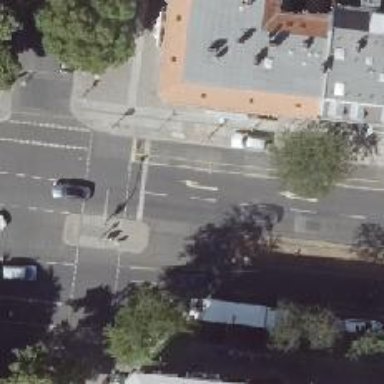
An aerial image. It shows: Secondary road with asphalt surface. The cycleway on the right side is separated by kerb.